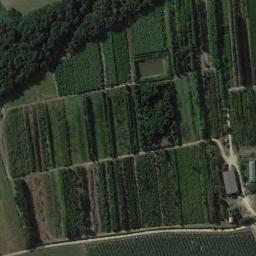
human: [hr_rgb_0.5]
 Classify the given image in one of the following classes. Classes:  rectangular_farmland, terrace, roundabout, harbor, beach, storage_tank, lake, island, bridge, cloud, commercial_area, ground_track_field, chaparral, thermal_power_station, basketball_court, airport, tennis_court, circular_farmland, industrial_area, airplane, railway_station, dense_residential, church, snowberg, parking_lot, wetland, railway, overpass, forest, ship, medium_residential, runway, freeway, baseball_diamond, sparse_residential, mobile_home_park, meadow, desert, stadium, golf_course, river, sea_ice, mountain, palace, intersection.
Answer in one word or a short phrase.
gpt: rectangular_farmland